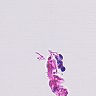
Metastatic tissue present: no